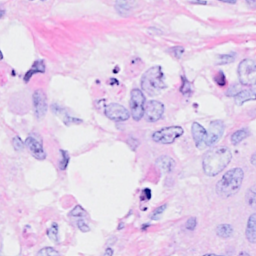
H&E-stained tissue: Breast